Field crop: maize
Growth stage: 1
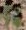
Species: chenopodium